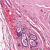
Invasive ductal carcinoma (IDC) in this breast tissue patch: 0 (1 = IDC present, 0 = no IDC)